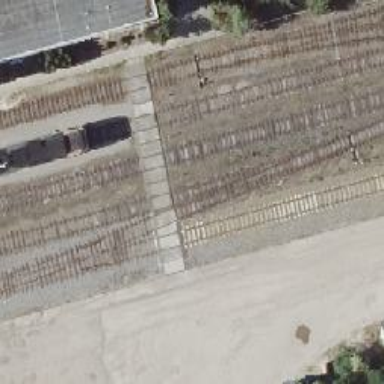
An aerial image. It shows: Railway crossing.